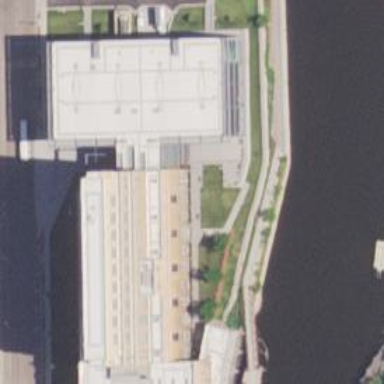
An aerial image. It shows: Office building with flat roof.